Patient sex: M
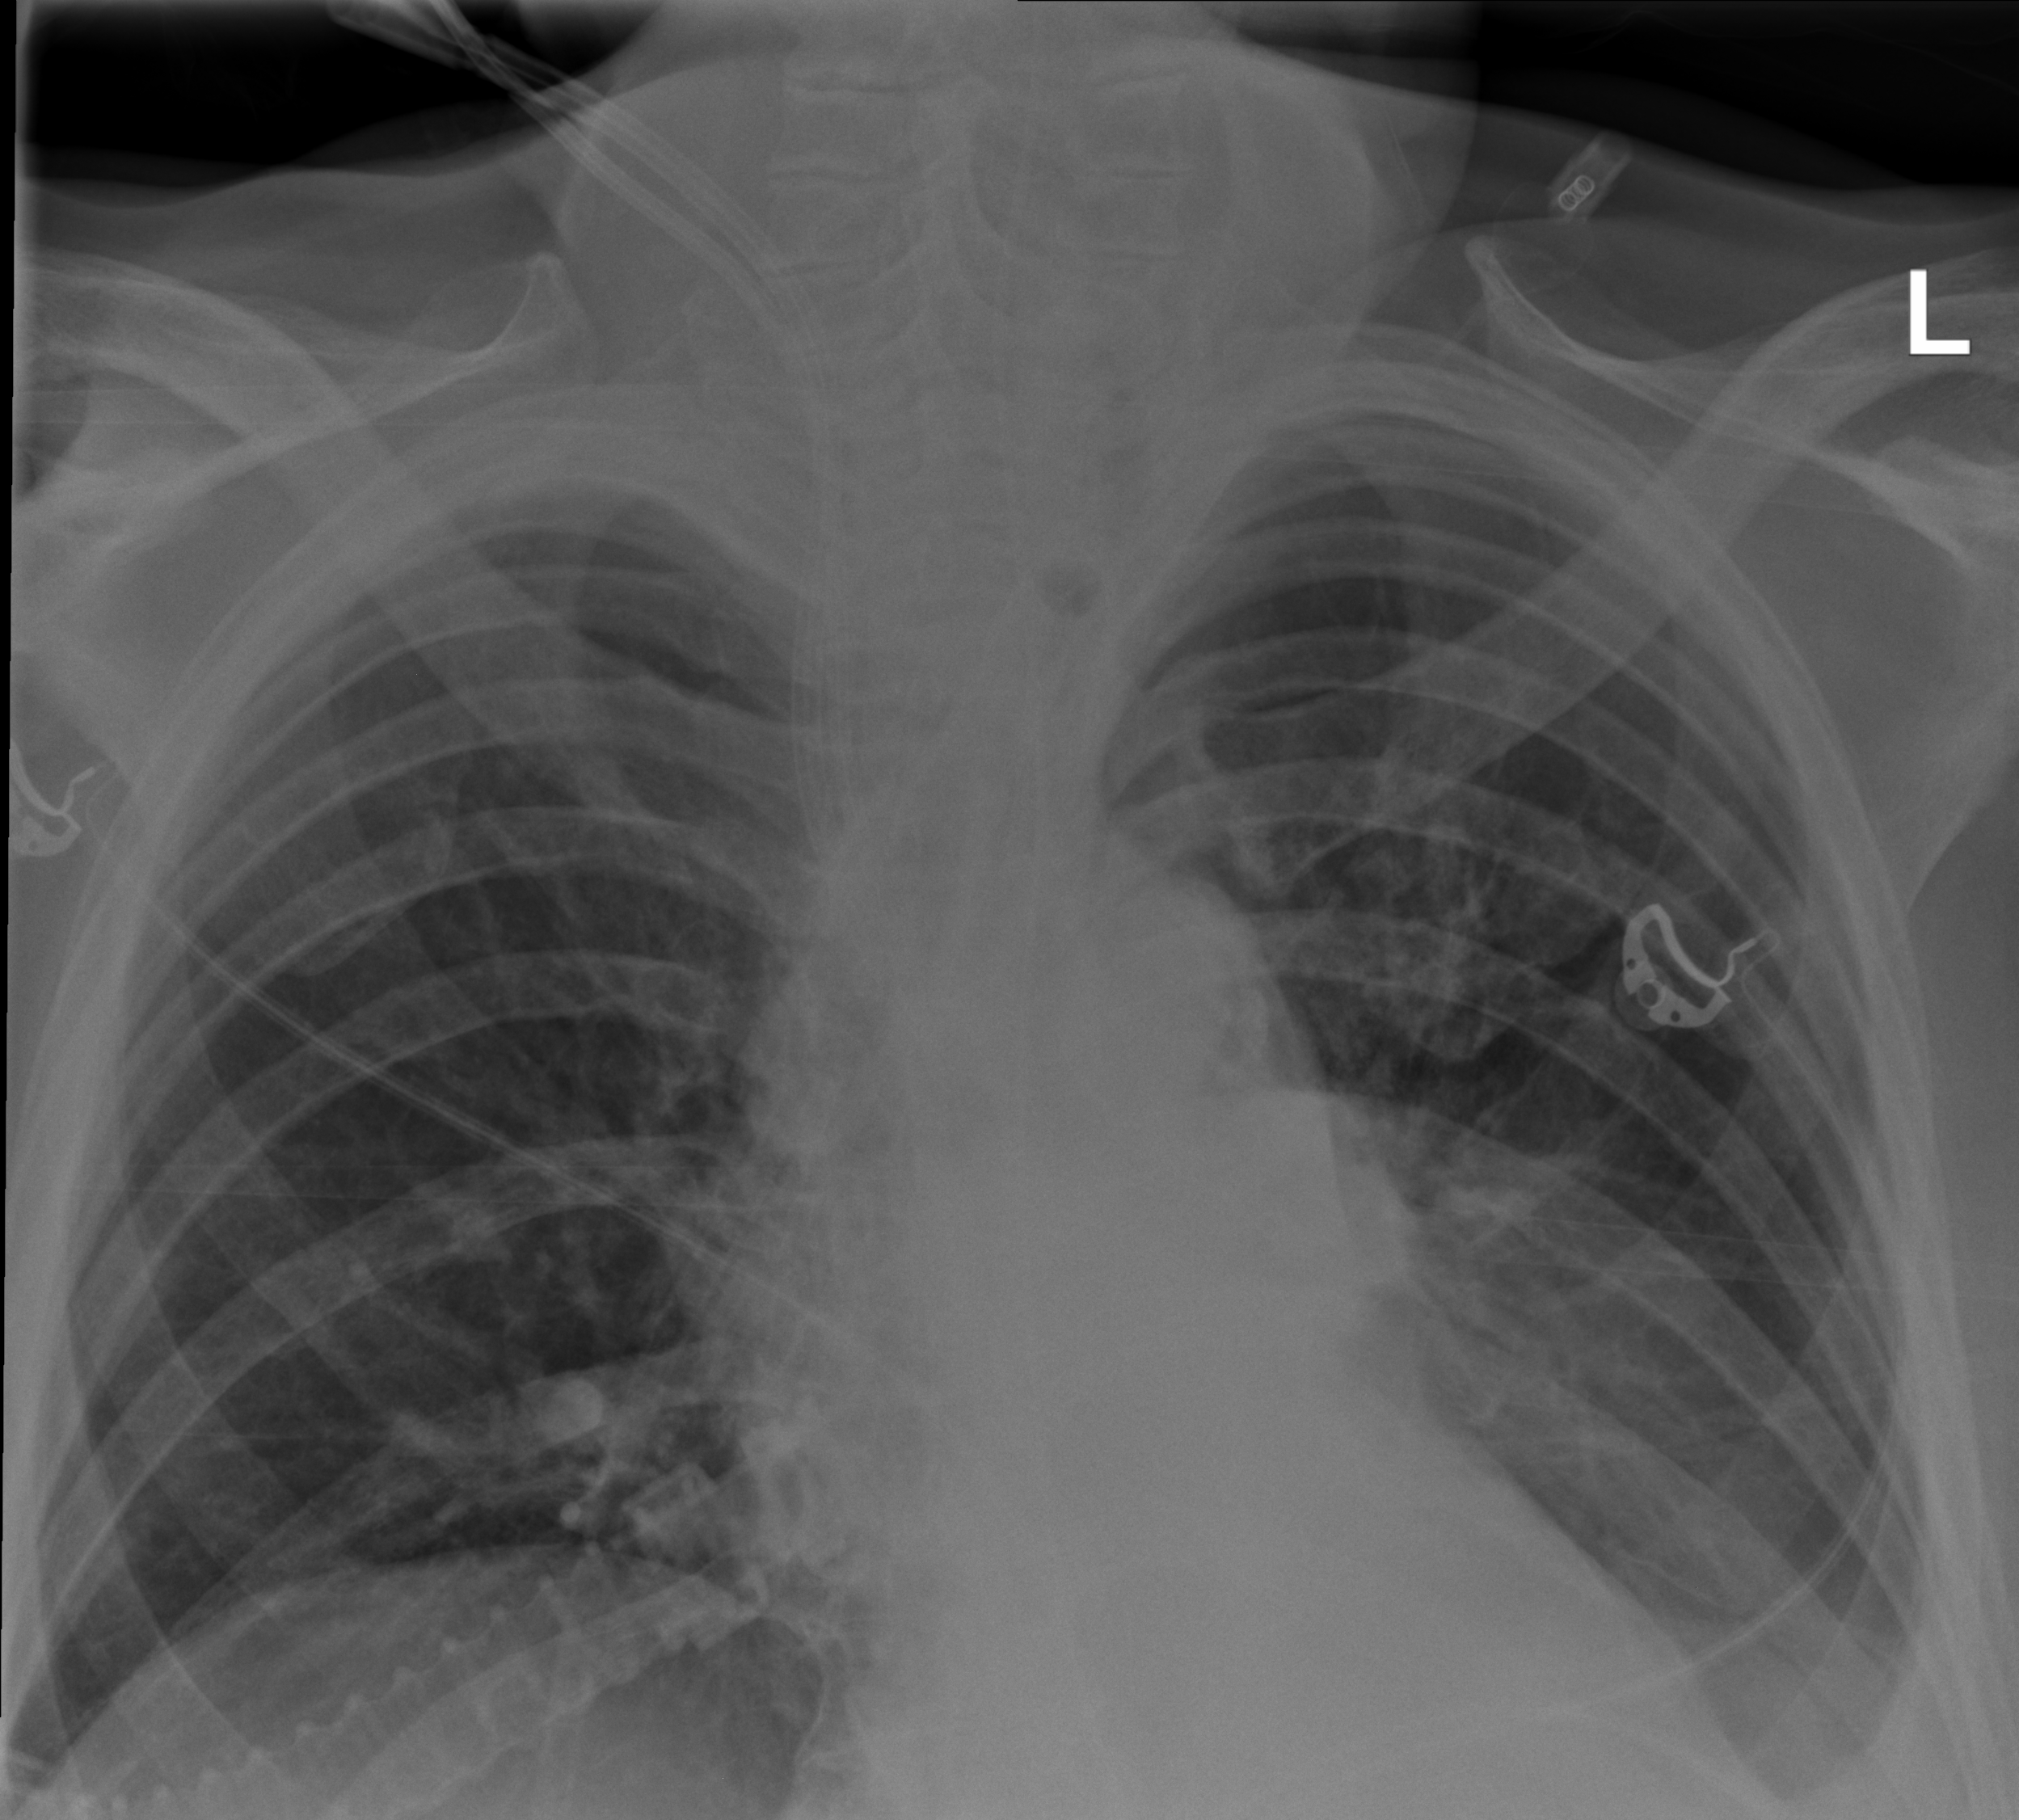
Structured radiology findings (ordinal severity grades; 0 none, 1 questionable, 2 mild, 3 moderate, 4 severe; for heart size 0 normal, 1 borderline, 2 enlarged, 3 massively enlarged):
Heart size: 0
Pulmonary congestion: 2
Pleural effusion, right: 0
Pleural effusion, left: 2
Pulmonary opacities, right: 0
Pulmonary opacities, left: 0
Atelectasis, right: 0
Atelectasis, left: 2